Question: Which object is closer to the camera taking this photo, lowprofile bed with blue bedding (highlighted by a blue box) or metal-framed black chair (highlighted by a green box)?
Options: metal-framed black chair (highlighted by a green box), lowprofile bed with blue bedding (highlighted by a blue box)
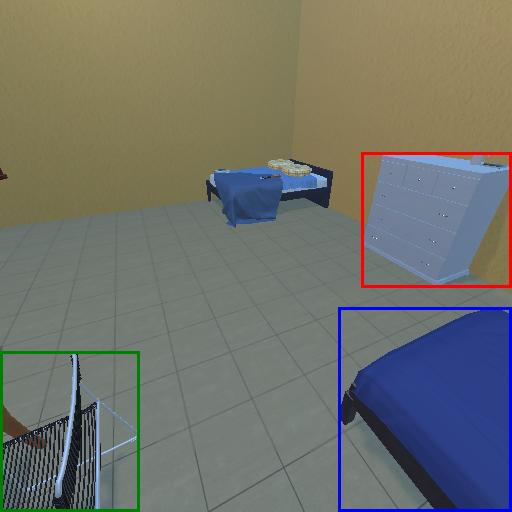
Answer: metal-framed black chair (highlighted by a green box)